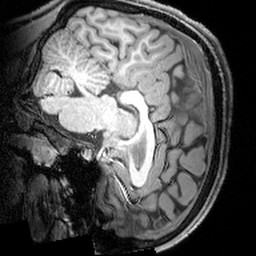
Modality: T1w
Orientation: sagittal
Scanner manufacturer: siemens
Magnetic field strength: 3 T
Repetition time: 1.9 s
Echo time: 0.00397 s